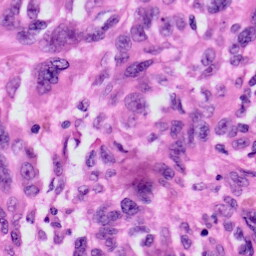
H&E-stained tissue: Skin